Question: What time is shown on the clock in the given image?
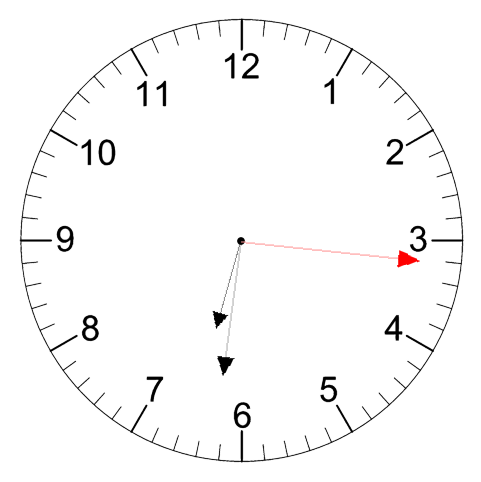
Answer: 06:31:16